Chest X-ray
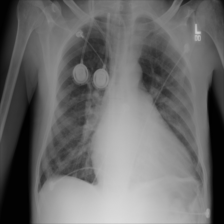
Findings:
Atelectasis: negative
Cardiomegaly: positive
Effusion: negative
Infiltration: negative
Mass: negative
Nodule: negative
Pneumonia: negative
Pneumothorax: negative
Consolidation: negative
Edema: negative
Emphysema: negative
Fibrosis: negative
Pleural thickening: negative
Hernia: negative